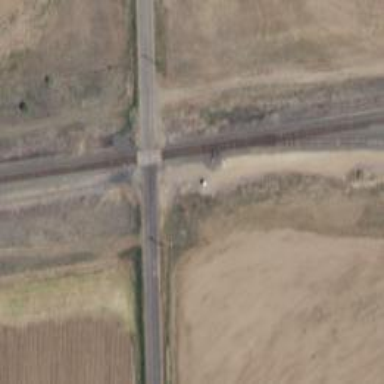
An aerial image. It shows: Railway track.